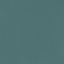
Land use / land cover: SeaLake